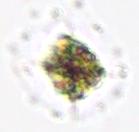
Label: Coccolith